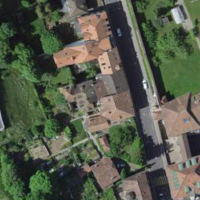
EUNIS habitat code: 54
Species observed at this site:
Fragaria vesca
Lamium galeobdolon
Aegopodium podagraria